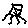
Label: square